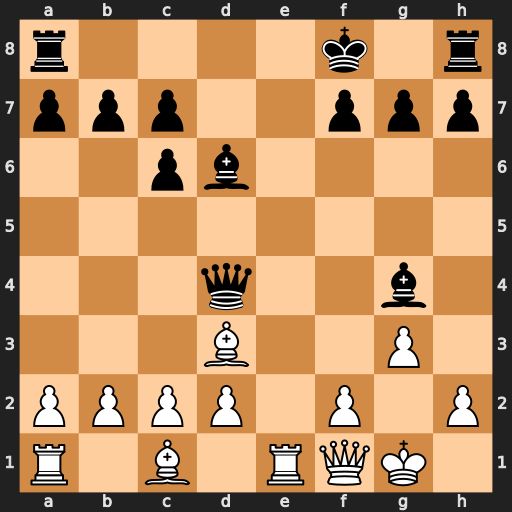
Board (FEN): r4k1r/ppp2ppp/2pb4/8/3q2b1/3B2P1/PPPP1P1P/R1B1RQK1
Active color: w
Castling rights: -
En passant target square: -
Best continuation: Re4 Qf6 Rxg4